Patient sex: M
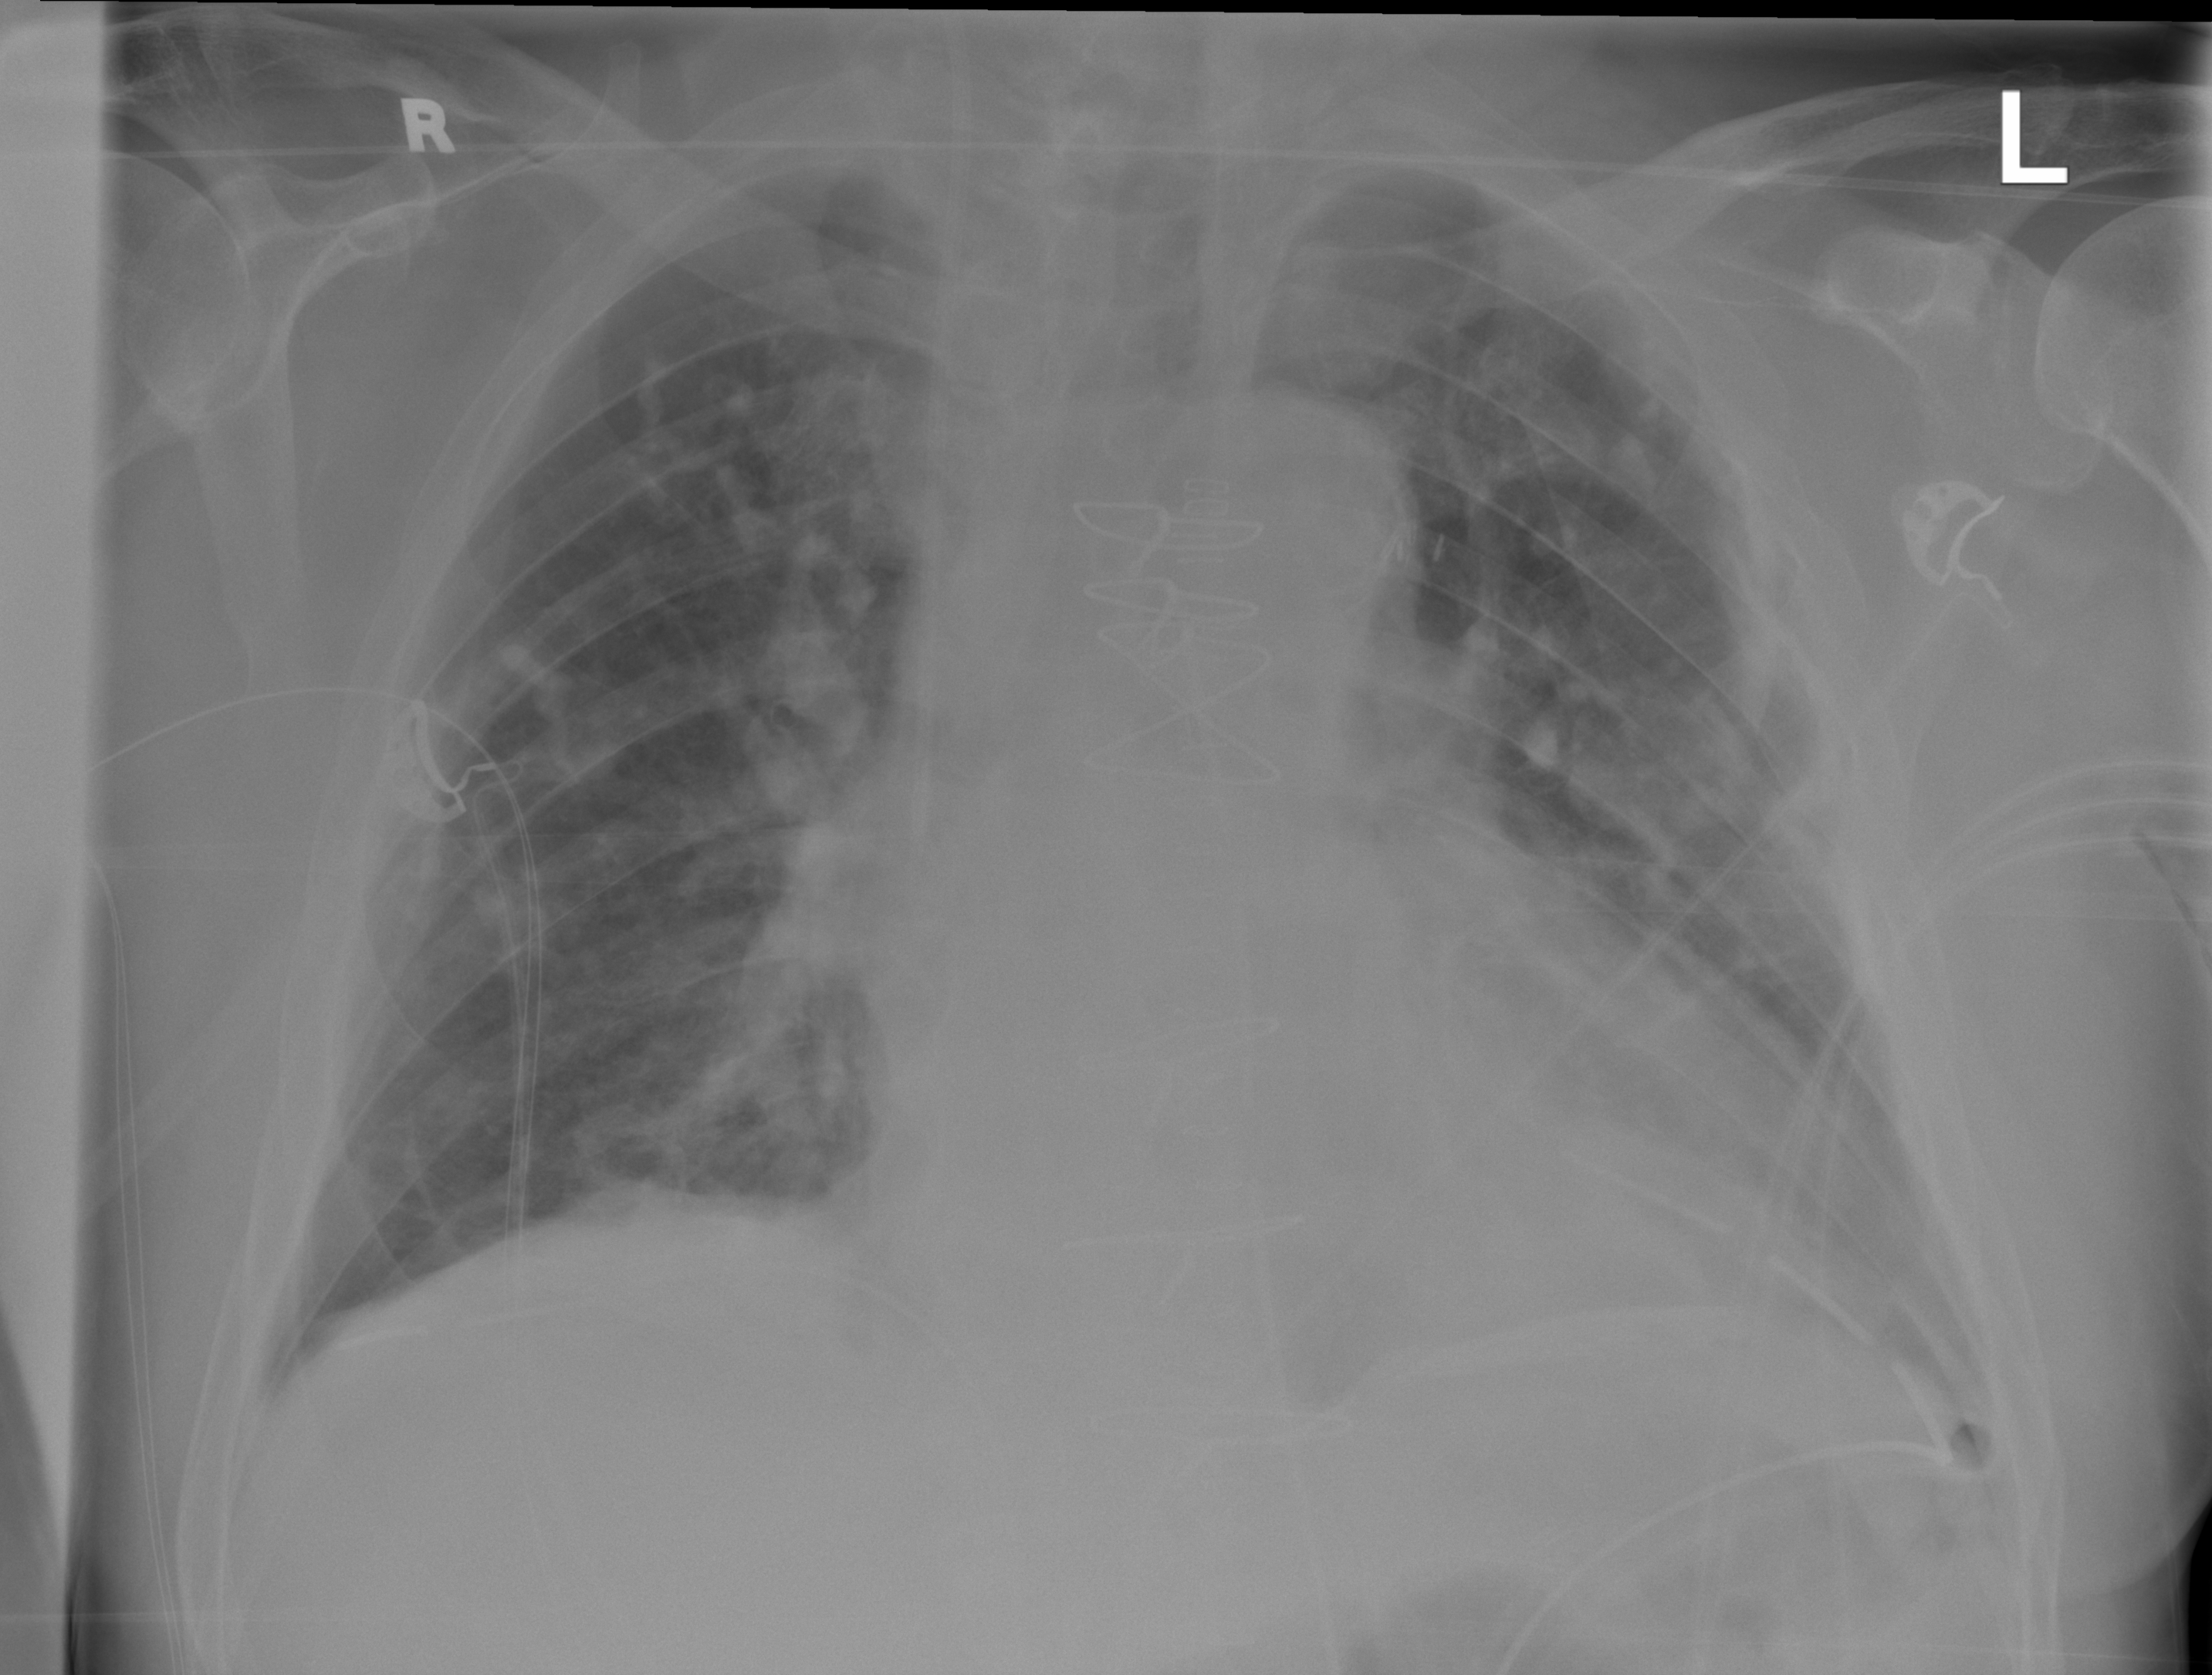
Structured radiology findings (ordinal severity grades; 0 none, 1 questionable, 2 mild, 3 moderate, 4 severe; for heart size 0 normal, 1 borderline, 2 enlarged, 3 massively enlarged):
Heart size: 2
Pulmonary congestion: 0
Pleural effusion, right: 0
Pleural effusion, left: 0
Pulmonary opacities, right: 0
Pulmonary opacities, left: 1
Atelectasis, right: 0
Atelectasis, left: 2